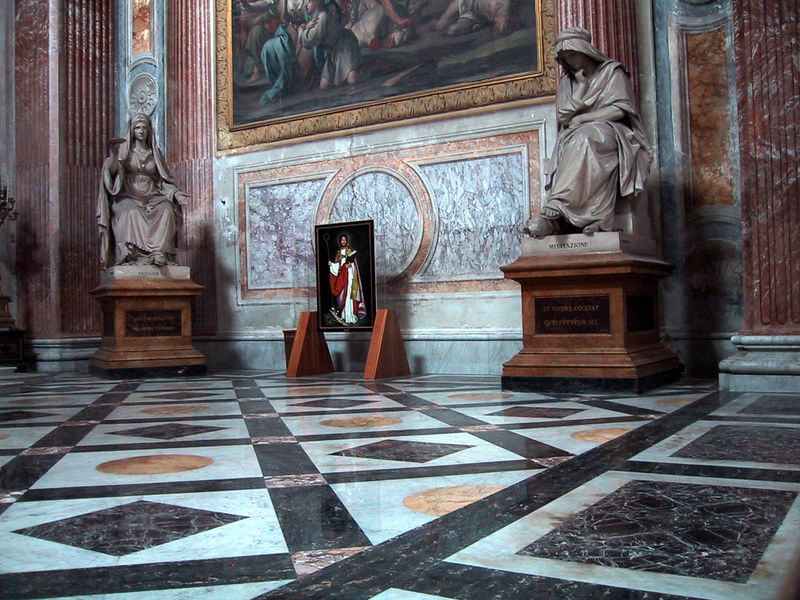
Titel: Personifikationen von Gebet (1875) und Meditation (1874)
Künstler: Francesco Fabi Altini
Standort: Rom, S. Maria degli Angeli (EU - I - Latium)
Schlagwörter: blau, gemälde, weiß, frauen, sitzen, bunt, frau, grau, holz, marmor, orange, raum, schwarz, säule, säulen, zimmer, rot, schloss, tuch, karo, muster, sockel, stein, tod, tot, bild, portrait, porträt, kirche, boden, figur, geistlicher, gewand, gold, mantel, gewänder, rosa, kreis, skulptur, statue, italien, fußboden, pilaster, saal, figuren, könig, tafel, symmetrie, inschrift, podest, halle, foto, fotografie, wände, buch, palast, dom, fliesen, adeliger, herrscher, rom, ausstellung, skulpturen, statuen, farbfoto, jesus, florenz, wächter, museum, maria, wachen, polliert, ornat, roben, mamor, stele, farbfotografie, säuzle, pliiert, schwarztext, heiloige, lsaal